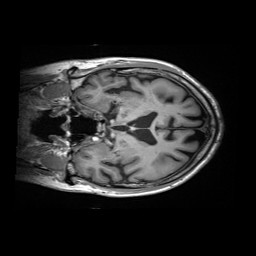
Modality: T1w
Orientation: coronal
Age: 73
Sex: male
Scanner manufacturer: siemens
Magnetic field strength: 3 T
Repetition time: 2.2 s
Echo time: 0.00245 s